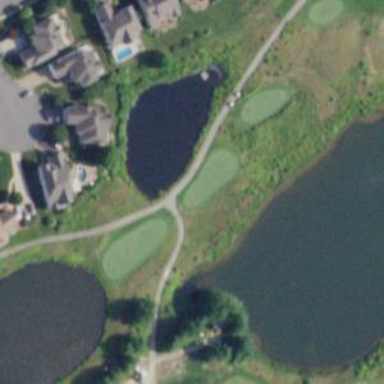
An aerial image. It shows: Scenic view of water hazard on golf course. The natural water feature adds beauty to the landscape.